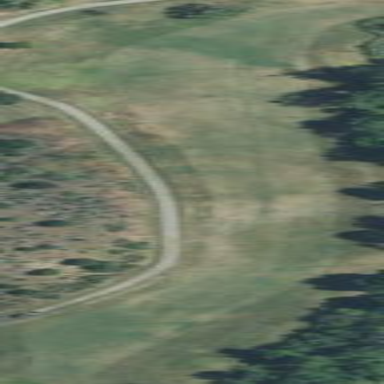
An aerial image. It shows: Golf fairway surrounded by grass.